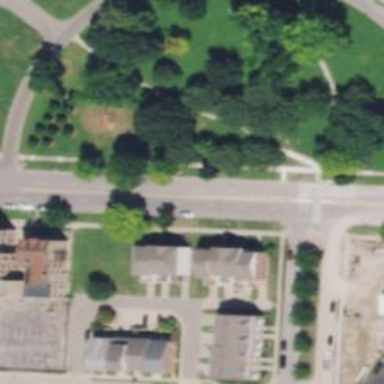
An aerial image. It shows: Park.